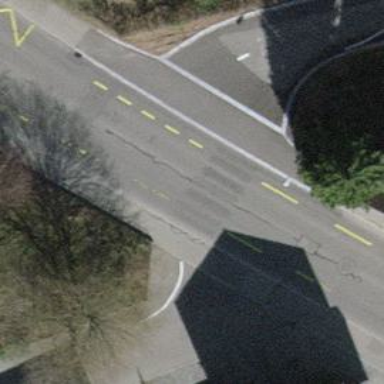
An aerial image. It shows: Uncontrolled road crossing.